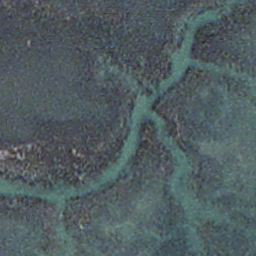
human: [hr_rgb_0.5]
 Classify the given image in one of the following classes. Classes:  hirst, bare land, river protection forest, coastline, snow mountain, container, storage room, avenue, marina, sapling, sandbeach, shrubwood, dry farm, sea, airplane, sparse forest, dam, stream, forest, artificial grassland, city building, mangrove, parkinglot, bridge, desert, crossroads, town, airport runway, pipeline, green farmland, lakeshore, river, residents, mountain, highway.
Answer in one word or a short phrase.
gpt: stream